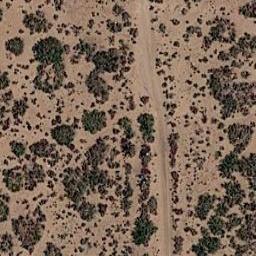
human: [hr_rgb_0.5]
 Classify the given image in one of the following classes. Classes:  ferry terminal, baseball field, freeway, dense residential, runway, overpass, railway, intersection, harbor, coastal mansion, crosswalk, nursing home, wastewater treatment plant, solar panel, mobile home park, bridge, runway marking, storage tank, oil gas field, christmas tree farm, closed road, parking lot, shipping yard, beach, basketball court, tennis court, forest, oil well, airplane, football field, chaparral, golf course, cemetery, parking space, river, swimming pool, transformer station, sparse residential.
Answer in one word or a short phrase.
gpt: chaparral